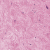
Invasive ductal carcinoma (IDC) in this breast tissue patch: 0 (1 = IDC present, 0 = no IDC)